Current action and preconditions to check: path_clear

Your task: For each precondition in the list above, predict whether it will hold at this action.

Consider the current scene as observed from the mobile robot's camera, and analyze the predicted future states of all dynamic agents (e.g., people, animals, vehicles, or any moving entities) within the NEXT SECOND.

IMPORTANT: Only answer "very likely" if you are absolutely certain—based on strong, clear evidence—that a dynamic agent will violate the precondition in the predicted future state. Do NOT answer "very likely" for unlikely, ambiguous, or low-probability risks.

Ask yourself for each precondition: Is there a high probability, with clear and convincing evidence, that the predicted future states of any dynamic agent will interfere with the predicted future state of the currently executing action within the NEXT SECOND, causing that precondition to fail?

Assess the risk level based on these predictions. Use "likely" or "very likely" if motions create a clear risk of interference.

Use "neutral" or "improbable" if agents are nearby but their predicted paths are clearly diverging or non-conflicting.

Failure Risk Categories: "very improbable", "improbable", "neutral", "likely", "very likely"

Answer Format: Output ONLY the probability_of_failure value from these categories: "very improbable", "improbable", "neutral", "likely", "very likely"

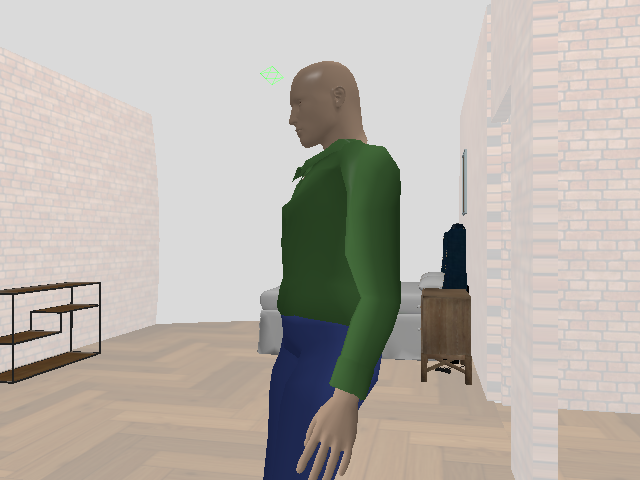

Answer: very likely